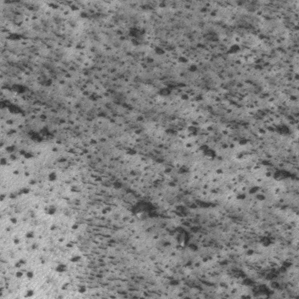
Label: frost